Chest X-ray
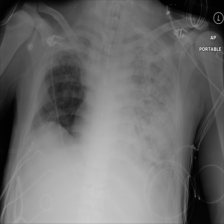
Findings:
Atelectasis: negative
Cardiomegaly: negative
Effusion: negative
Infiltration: positive
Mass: negative
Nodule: negative
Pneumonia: negative
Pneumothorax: negative
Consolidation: negative
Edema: negative
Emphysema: negative
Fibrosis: negative
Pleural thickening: negative
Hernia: negative